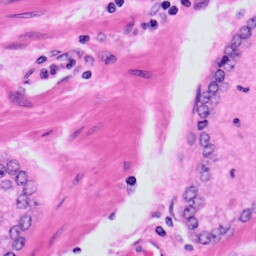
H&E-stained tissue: Prostate